Field crop: maize
Growth stage: 1
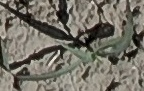
Species: sorghum